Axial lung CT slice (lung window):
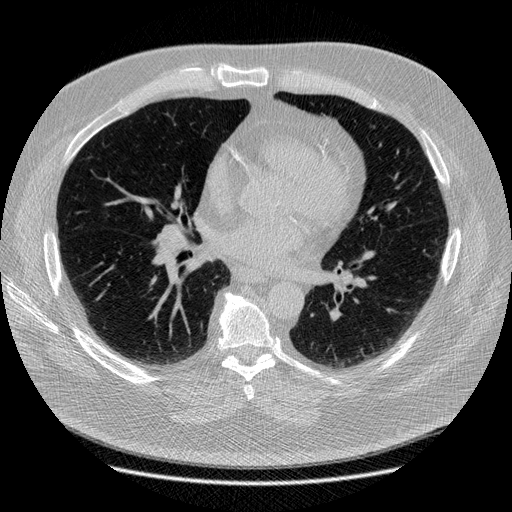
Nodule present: no